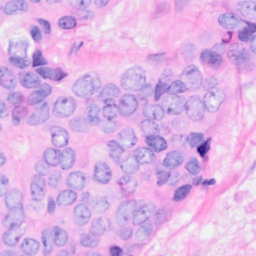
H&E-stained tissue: Breast